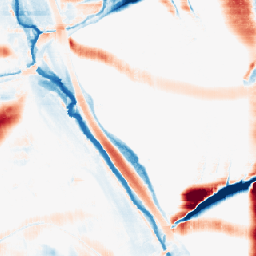
Category: morphological
Decomposition family: morphological_rect
Decomposition parameters: operation: average
width: 50
height: 20
Upsampling method: nearest
Upsampling parameters: scale: 8
Upsampling scale: 8